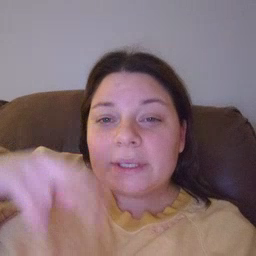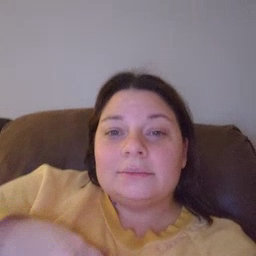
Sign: read